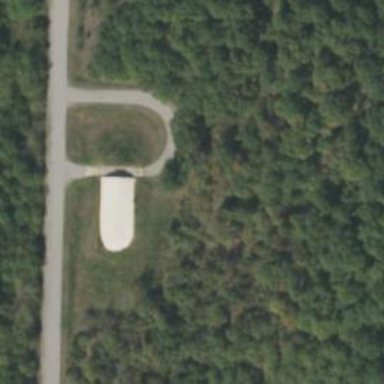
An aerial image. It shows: Military bunker for protection and defense.